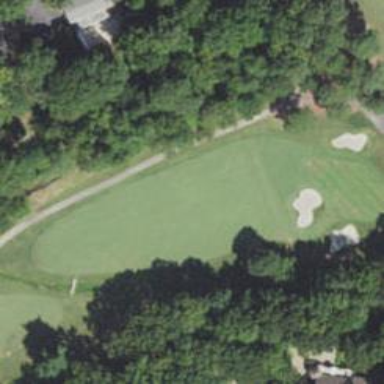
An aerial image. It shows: View of golf hole.